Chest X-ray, PA view. Patient: 38 years old, sex F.
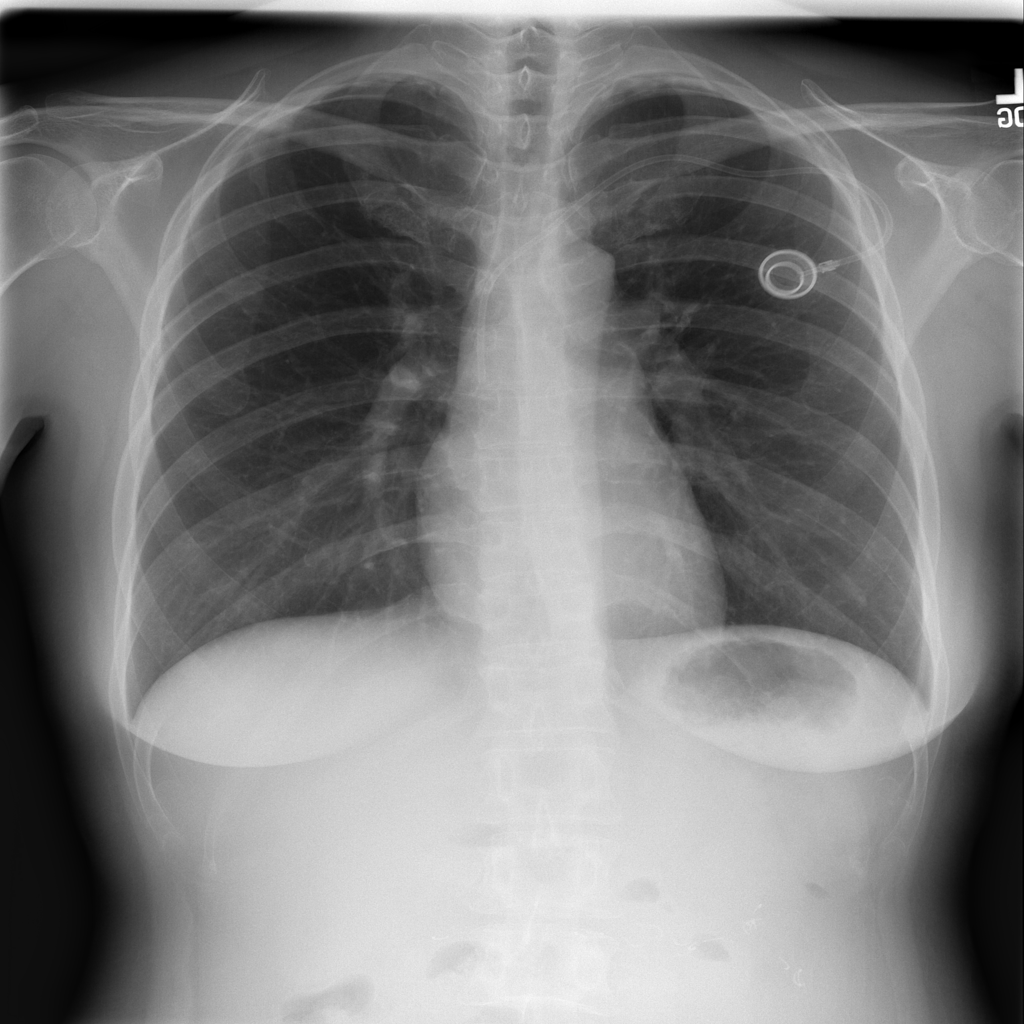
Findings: No Finding